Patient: sex M, age 73
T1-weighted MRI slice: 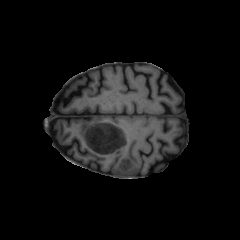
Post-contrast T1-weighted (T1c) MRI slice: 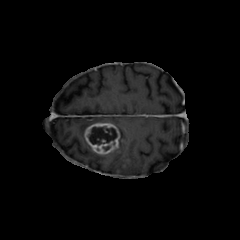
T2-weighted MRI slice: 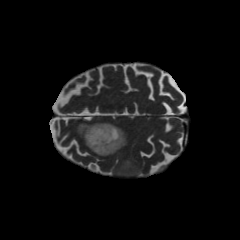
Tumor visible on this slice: yes
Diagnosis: Glioblastoma, IDH-wildtype
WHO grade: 4